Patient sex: M
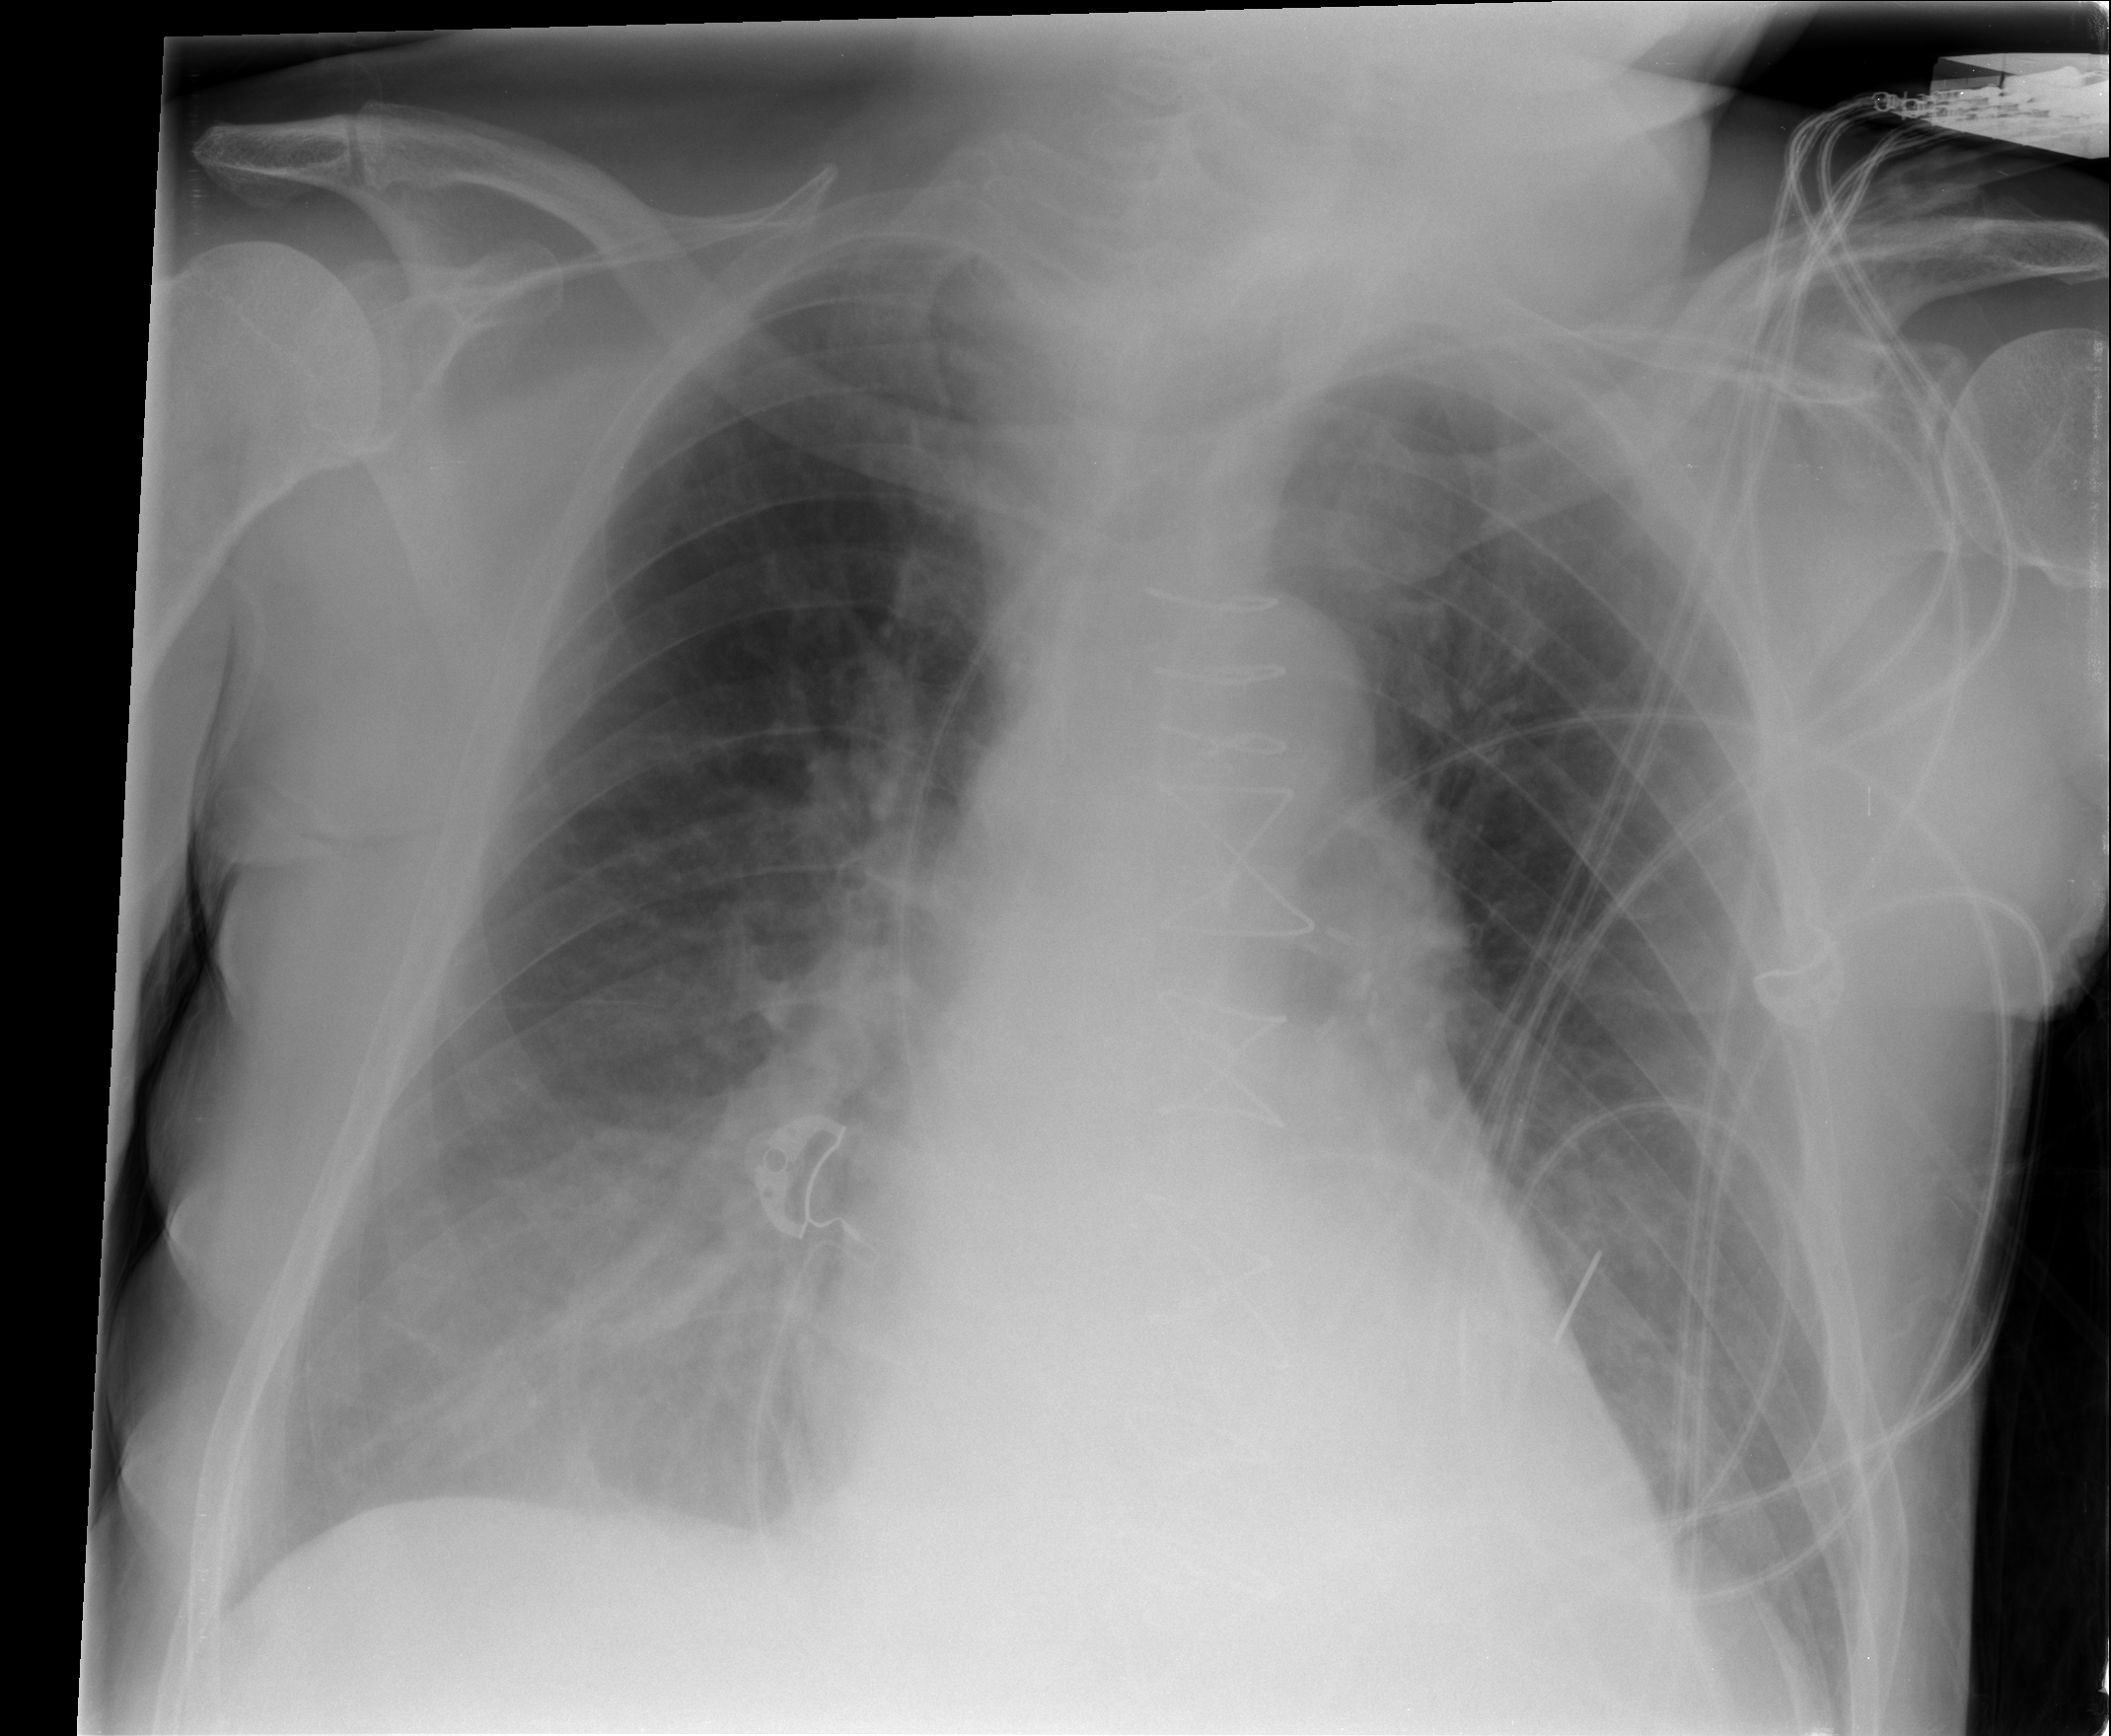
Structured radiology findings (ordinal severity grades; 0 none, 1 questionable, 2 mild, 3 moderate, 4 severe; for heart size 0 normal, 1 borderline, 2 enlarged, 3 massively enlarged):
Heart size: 2
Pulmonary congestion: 0
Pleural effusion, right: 2
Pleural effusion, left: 0
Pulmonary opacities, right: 2
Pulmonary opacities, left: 0
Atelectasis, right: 2
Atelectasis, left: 0